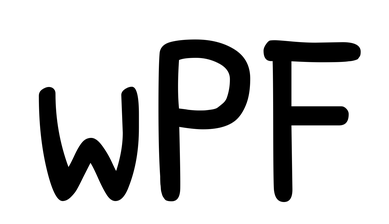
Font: PatrickHand-Regular